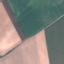
Label: AnnualCrop